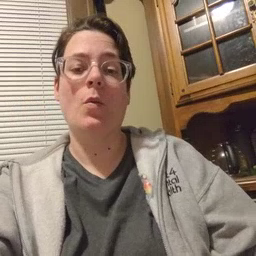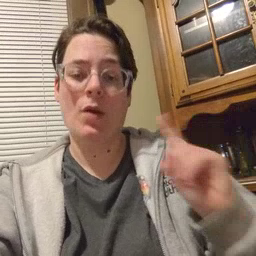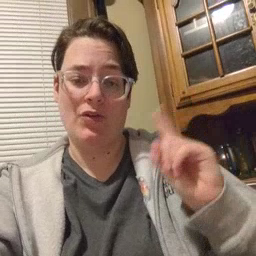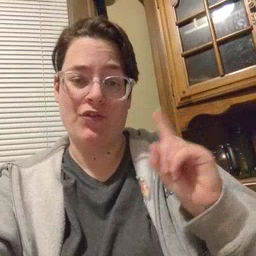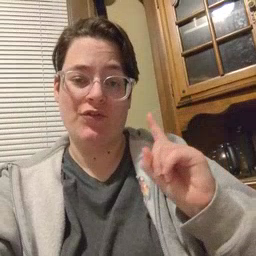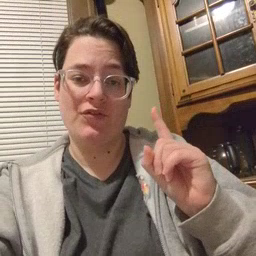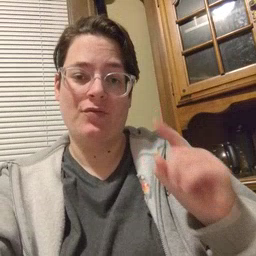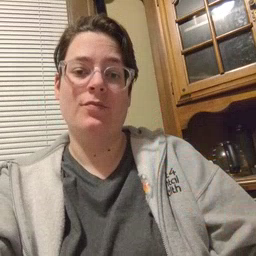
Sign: where